Question: I have seen hints online about getting physical phones unstuck from emergency dial mode (e.g. remove the battery to reset the device), but I can't figure out how to apply those hints to the Emulator
Thanks!

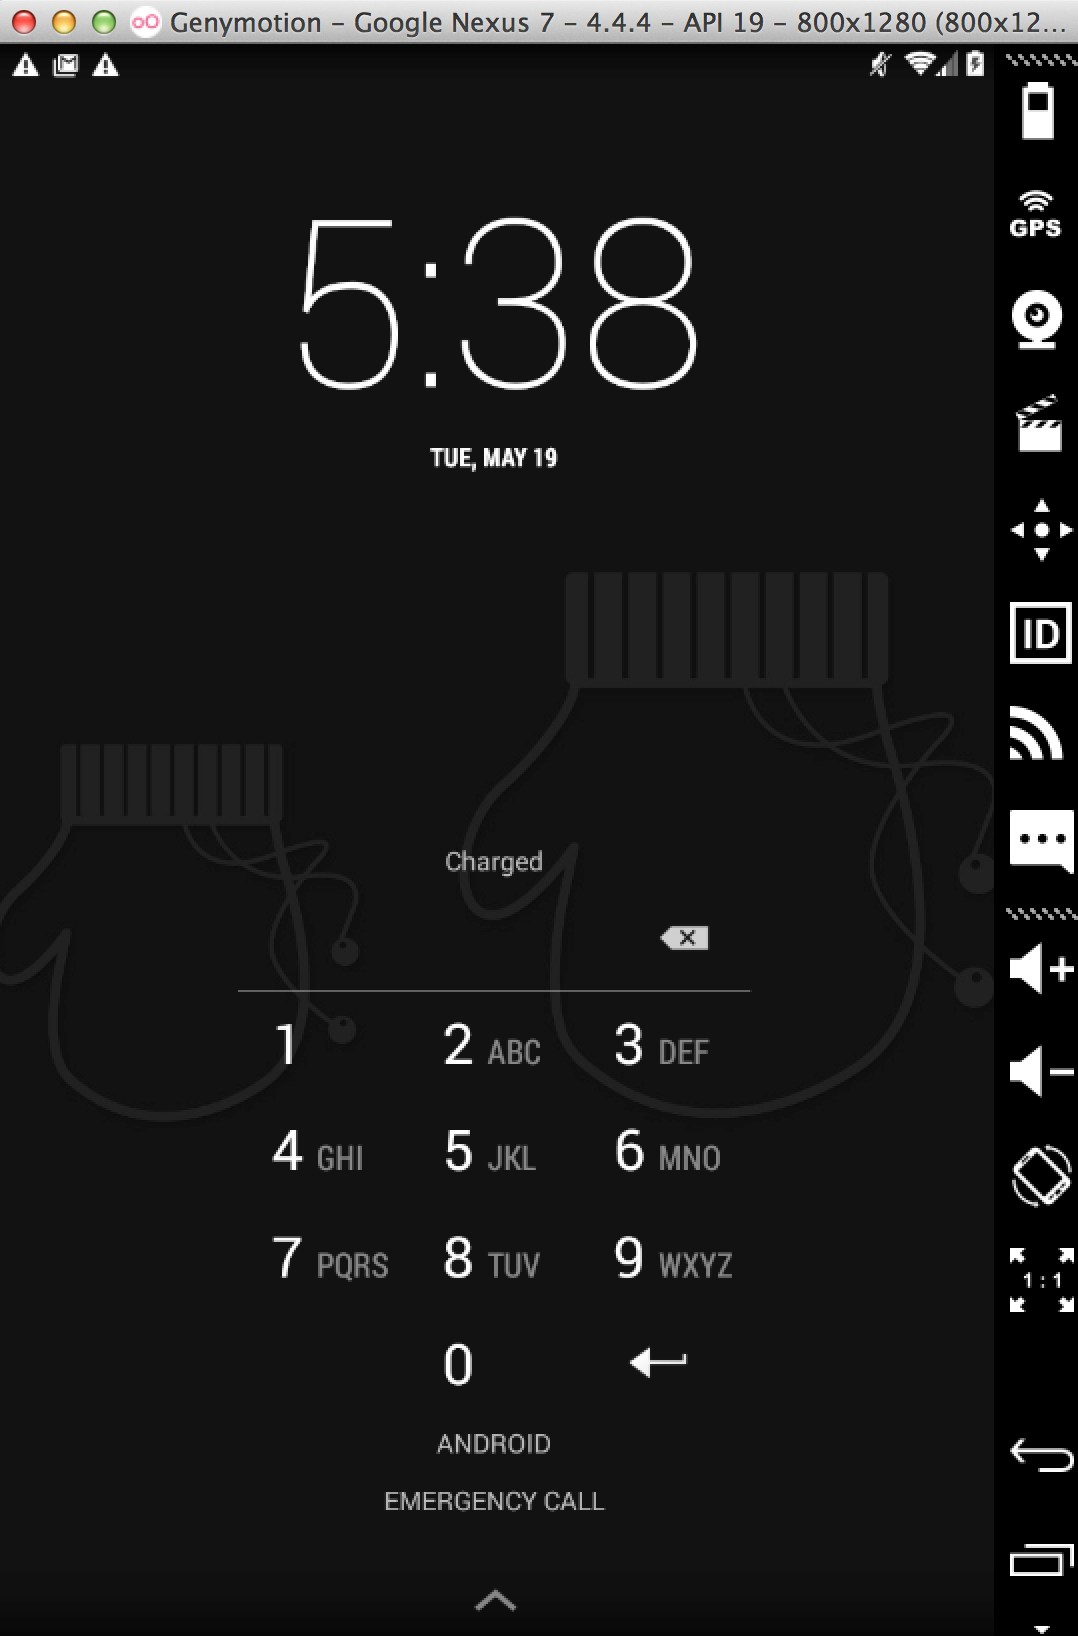
Answer: And the answer turned out to be pretty obvious. This wasn't emergency dial mode, it was the enter a pin screen. So once I entered my pin, the screen went away, and I was able to use the device. :D